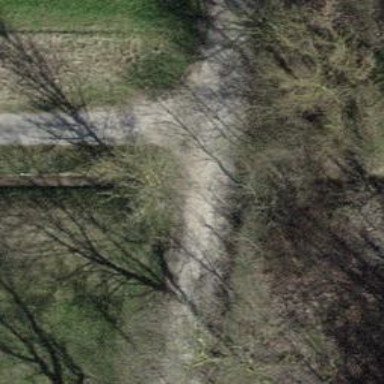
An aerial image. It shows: Ditch in the surroundings.